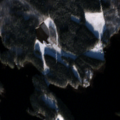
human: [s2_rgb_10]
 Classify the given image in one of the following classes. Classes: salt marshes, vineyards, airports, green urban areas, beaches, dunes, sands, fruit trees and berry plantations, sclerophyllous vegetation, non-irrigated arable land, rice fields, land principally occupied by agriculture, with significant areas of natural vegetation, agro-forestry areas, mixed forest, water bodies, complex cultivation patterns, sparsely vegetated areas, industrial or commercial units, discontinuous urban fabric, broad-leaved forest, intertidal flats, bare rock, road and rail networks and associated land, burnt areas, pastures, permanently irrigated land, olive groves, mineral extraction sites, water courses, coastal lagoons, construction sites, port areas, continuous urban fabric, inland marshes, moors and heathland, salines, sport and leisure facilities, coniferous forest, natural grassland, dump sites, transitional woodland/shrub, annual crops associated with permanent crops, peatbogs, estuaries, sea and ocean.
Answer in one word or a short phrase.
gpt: coniferous forest, mixed forest, water bodies